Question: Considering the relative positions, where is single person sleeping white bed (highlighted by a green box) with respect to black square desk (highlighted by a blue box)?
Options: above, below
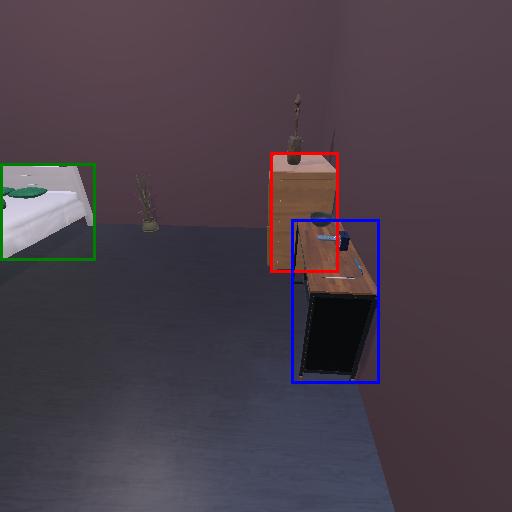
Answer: above